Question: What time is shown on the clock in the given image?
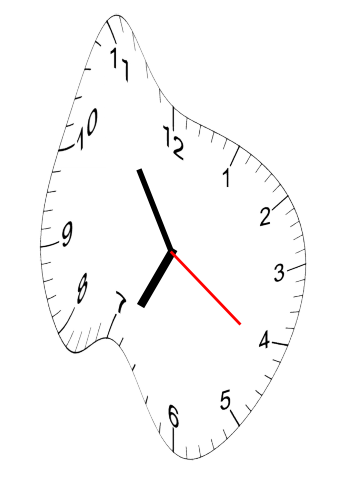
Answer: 06:54:21